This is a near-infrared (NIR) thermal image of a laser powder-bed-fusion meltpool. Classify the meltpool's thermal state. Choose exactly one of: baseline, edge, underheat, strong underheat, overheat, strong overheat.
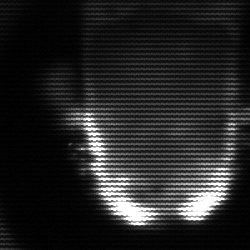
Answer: baseline